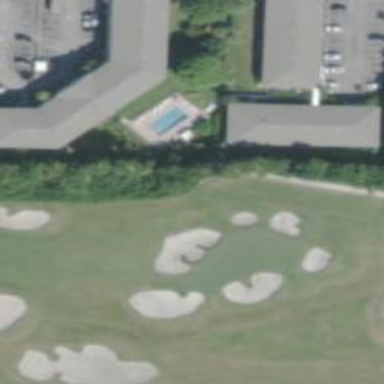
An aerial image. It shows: Footway that resembles golf path.